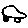
Label: car